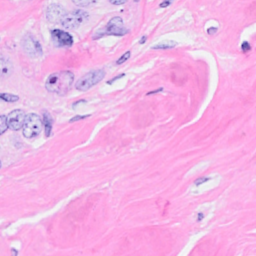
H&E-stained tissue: Breast